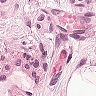
Metastatic tissue present: yes